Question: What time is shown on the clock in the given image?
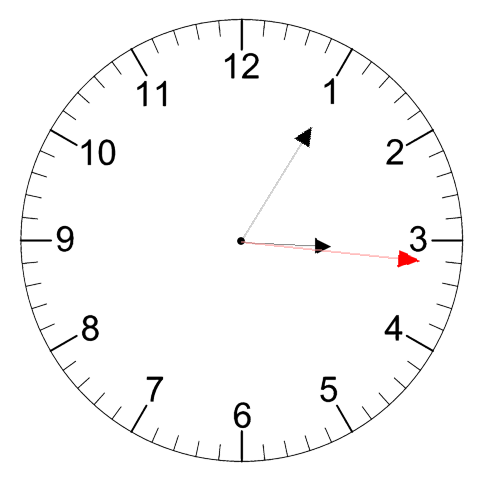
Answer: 03:05:16